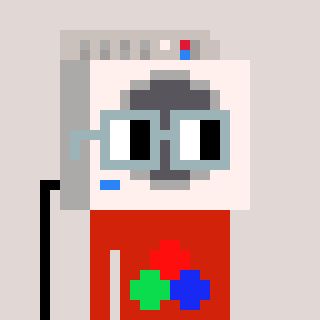
a pixel art character with square dark gray glasses, a washing machine-shaped head and a red-colored body on a warm background